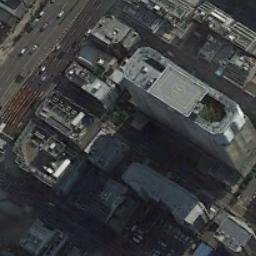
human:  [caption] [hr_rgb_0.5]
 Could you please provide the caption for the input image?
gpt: There are two tall buildings in the upper left and right corner .

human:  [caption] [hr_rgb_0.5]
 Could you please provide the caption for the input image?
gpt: The commercial area is near the road with many cars .

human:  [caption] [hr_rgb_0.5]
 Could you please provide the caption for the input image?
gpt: In a commercial district there are several tall buildings of different shapes and several roads with many cars .

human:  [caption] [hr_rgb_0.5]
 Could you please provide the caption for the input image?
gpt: A commercial area with lots of buildings of different heights is surrounded by some roads .

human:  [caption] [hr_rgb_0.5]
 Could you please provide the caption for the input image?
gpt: There are some buildings with gray roofs on a commercial area .